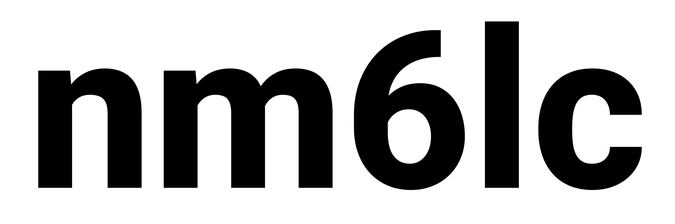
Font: Roboto_ExtraBold